Question: I was trying to downscale a .png image using imresize by 0.5 which was originally 25 kB. However, on saving the scaled image using imwrite, the size of the saved image becomes 52 kB.
The following is the image and the commands:

'''
image=imread('image0001.png');
B = imresize(image, 0.5);
imwrite(B,'img0001.png','png');
'''
This also happens if the resolution is specified as follows:
'''
B = imresize(image, [400 300]);
'''
What is the reason for this? It seems to work fine when scaled to 0.15.
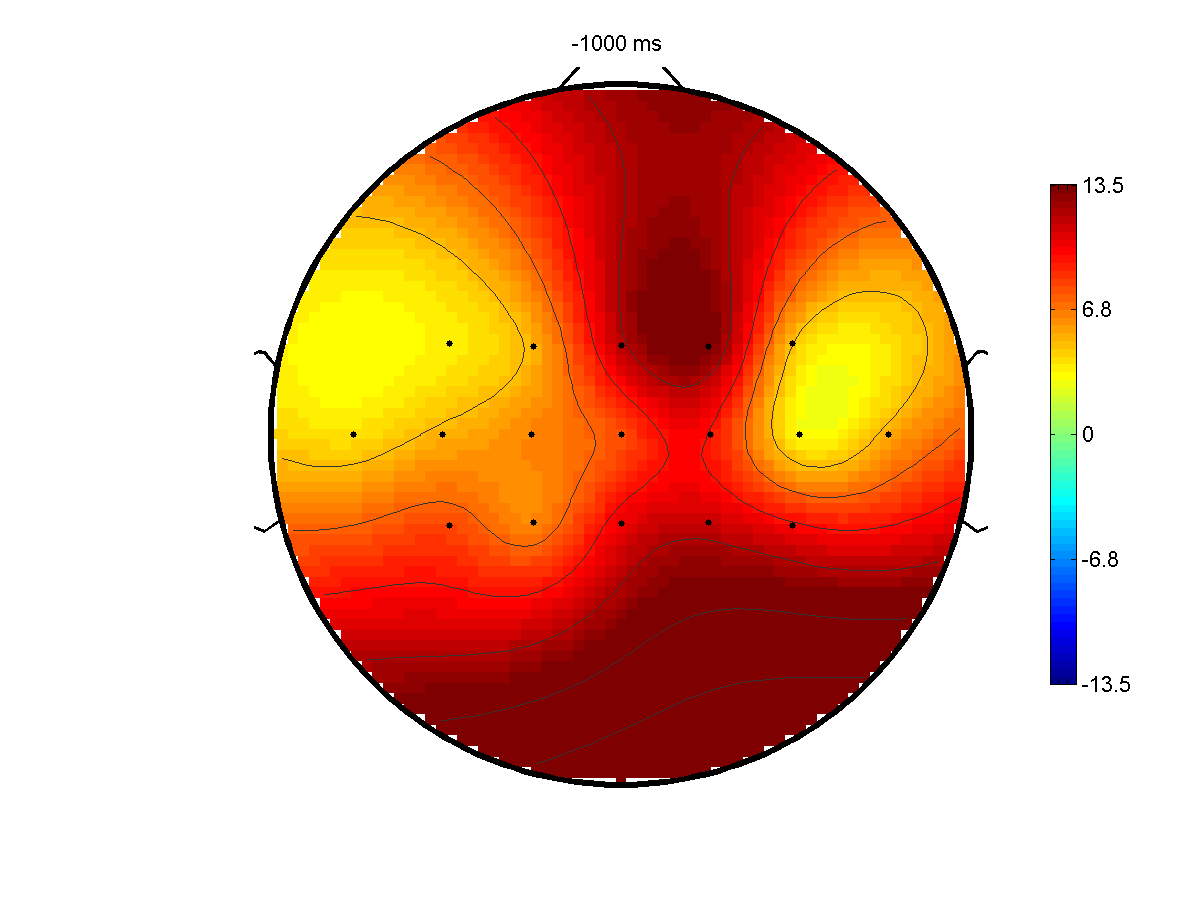
Answer: The reason is that 'imresize' uses bicubic interpolation, thus producing additional pixel values. Your original image is small since it has small number of unique pixel values. After interpolation the number will increase, thus increasing the file size.
To preserve the number of unique values you can use: 'B = imresize(image, 0.5, 'nearest');'. You can check it as follows:
'''
image=imread('image0001.png');
B = imresize(image, 0.5);
numel(unique(image)); % gives 18
numel(unique(B)); % gives 256
'''
with new interpolation:
'''
image=imread('image0001.png');
B = imresize(image, 0.5, 'nearest');
numel(unique(image)); % gives 18
numel(unique(B)); % gives 18
'''
Saving 'B' now should produce smaller size.